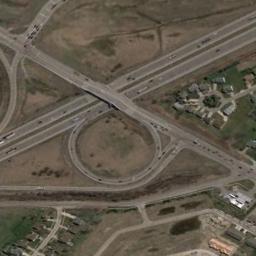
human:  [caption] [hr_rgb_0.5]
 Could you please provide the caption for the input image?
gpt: Many roads of different lengths are under the overpass .

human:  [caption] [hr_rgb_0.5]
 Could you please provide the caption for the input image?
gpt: The overpass is next to the bare land and some houses .

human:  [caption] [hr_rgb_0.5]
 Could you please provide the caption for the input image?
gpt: The overpass is over the roads on the wasteland and some residential areas are next to the overpass .

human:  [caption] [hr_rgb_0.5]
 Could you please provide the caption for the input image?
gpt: An overpass is above the road .

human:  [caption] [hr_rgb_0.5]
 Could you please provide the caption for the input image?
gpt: There are brown bare land around the overpass .